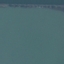
Land use / land cover class: SeaLake